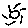
Label: sun